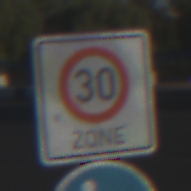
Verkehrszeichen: BeginnZone30
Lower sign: Gehweg
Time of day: MorningAfternoon
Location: Outdoor (Urban)
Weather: Clear
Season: NotSpecified
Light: Natural